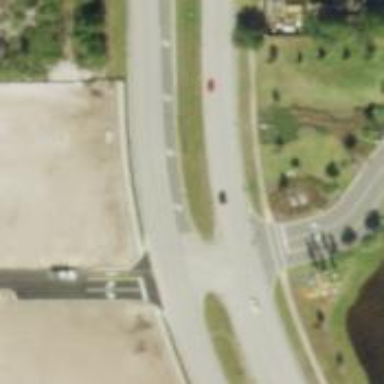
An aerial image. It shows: Secondary link road.